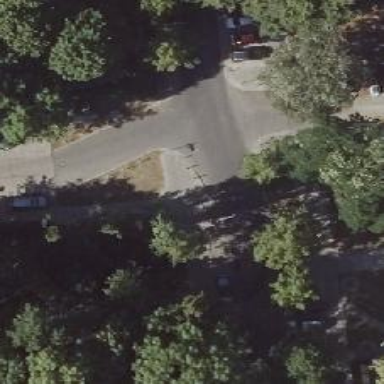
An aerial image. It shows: Unmarked crossing on the road.